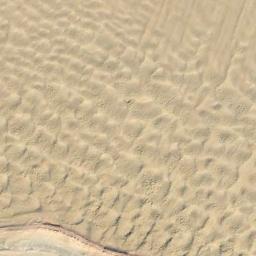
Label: desert